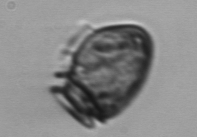
Label: Dinophysis_acuminata